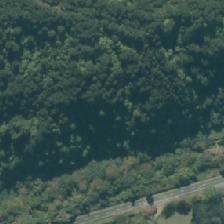
Land cover: indigenous_forest